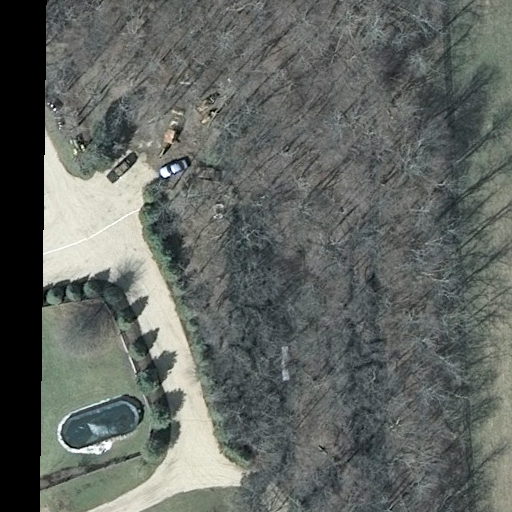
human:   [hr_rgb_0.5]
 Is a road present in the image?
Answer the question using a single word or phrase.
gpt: yes

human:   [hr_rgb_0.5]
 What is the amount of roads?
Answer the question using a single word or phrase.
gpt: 1

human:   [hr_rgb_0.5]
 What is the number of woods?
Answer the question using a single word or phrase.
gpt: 1

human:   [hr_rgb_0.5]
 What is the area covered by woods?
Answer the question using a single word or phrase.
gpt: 10641m2

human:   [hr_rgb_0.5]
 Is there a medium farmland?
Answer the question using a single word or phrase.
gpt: no

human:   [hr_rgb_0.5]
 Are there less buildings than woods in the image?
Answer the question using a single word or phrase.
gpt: yes

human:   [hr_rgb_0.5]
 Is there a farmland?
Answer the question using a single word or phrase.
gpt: yes

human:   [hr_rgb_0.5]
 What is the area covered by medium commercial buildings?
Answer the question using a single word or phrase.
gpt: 0m2

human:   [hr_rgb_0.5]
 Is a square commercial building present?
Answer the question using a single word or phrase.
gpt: no

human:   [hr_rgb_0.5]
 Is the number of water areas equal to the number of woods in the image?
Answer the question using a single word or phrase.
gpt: no

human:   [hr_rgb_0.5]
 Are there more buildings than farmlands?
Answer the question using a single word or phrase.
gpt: no

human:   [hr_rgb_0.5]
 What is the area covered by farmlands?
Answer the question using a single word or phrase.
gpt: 10299m2

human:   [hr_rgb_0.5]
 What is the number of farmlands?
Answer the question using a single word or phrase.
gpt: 1

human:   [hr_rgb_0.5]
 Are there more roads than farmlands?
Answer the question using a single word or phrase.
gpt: no

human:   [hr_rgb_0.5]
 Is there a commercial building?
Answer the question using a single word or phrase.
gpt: no

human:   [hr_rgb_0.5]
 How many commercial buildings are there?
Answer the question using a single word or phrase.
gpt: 0

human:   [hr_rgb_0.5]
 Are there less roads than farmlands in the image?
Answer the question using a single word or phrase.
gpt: no

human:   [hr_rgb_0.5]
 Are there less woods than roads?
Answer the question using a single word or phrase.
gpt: no

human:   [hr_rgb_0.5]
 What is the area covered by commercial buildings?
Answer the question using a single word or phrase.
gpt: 0m2

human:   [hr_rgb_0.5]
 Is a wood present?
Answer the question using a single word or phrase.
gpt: yes

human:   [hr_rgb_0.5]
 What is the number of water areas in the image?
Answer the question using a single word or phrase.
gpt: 0

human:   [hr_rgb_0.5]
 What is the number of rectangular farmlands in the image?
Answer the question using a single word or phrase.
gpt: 0

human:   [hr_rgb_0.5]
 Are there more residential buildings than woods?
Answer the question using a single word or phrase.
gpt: no

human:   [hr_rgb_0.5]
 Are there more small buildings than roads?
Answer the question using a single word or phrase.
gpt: no

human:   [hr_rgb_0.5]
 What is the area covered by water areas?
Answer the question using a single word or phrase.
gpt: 0m2

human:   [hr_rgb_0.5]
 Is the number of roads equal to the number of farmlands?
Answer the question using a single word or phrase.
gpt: yes

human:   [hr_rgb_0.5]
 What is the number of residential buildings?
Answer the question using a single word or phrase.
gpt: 0

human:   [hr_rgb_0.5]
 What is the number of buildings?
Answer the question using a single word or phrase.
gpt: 0

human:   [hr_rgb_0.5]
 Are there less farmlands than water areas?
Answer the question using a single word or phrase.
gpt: no

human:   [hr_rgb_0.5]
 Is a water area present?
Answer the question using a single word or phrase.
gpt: no

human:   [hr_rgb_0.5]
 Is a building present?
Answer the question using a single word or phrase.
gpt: no

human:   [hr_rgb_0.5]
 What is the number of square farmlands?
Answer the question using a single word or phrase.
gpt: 0

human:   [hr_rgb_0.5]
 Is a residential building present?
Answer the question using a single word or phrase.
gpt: no

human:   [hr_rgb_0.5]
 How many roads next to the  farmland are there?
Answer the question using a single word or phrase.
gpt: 1

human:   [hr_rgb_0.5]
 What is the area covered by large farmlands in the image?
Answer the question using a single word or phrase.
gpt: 10299m2

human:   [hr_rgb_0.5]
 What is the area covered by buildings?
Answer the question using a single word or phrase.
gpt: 0m2

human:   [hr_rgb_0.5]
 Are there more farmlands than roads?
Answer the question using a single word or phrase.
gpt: no

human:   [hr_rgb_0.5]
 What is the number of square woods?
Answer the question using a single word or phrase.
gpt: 0

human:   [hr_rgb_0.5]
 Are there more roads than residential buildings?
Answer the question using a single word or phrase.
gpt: yes

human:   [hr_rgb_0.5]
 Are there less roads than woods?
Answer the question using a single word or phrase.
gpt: no

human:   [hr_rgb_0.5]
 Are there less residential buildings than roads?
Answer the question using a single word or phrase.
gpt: yes

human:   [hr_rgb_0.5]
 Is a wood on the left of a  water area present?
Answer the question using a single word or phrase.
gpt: no

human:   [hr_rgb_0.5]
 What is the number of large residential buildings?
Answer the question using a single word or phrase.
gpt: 0

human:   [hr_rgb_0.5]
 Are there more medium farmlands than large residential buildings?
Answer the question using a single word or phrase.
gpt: no

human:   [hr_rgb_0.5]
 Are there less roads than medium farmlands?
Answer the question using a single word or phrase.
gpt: no

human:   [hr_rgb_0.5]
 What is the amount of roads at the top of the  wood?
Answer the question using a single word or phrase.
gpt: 1

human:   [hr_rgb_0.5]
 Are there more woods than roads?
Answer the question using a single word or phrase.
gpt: no

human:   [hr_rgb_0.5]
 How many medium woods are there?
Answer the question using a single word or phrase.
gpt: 0

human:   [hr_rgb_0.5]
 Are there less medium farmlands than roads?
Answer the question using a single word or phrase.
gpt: yes

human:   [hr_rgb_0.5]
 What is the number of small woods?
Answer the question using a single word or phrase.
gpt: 0

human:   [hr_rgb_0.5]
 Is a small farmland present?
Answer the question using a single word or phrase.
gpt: no

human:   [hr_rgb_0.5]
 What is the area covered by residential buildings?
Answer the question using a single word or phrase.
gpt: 0m2

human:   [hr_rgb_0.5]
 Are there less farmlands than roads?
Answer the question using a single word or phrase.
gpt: no

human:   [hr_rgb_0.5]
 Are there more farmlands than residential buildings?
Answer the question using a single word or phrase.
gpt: yes

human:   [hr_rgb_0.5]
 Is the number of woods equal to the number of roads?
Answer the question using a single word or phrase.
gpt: yes

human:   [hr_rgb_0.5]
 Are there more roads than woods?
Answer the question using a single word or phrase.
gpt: no

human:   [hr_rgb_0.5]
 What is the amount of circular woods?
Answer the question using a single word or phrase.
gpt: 0

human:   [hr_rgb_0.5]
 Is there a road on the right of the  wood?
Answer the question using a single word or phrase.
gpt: no

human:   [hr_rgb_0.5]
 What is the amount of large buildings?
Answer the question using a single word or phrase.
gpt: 0

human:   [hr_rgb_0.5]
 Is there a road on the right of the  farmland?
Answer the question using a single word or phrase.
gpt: no

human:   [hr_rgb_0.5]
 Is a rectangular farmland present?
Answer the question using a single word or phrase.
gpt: no

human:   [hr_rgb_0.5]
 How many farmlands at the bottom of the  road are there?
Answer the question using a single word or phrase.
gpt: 1

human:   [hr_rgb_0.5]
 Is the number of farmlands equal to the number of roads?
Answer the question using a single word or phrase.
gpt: yes

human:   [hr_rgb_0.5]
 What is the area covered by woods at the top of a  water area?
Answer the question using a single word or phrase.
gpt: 0m2